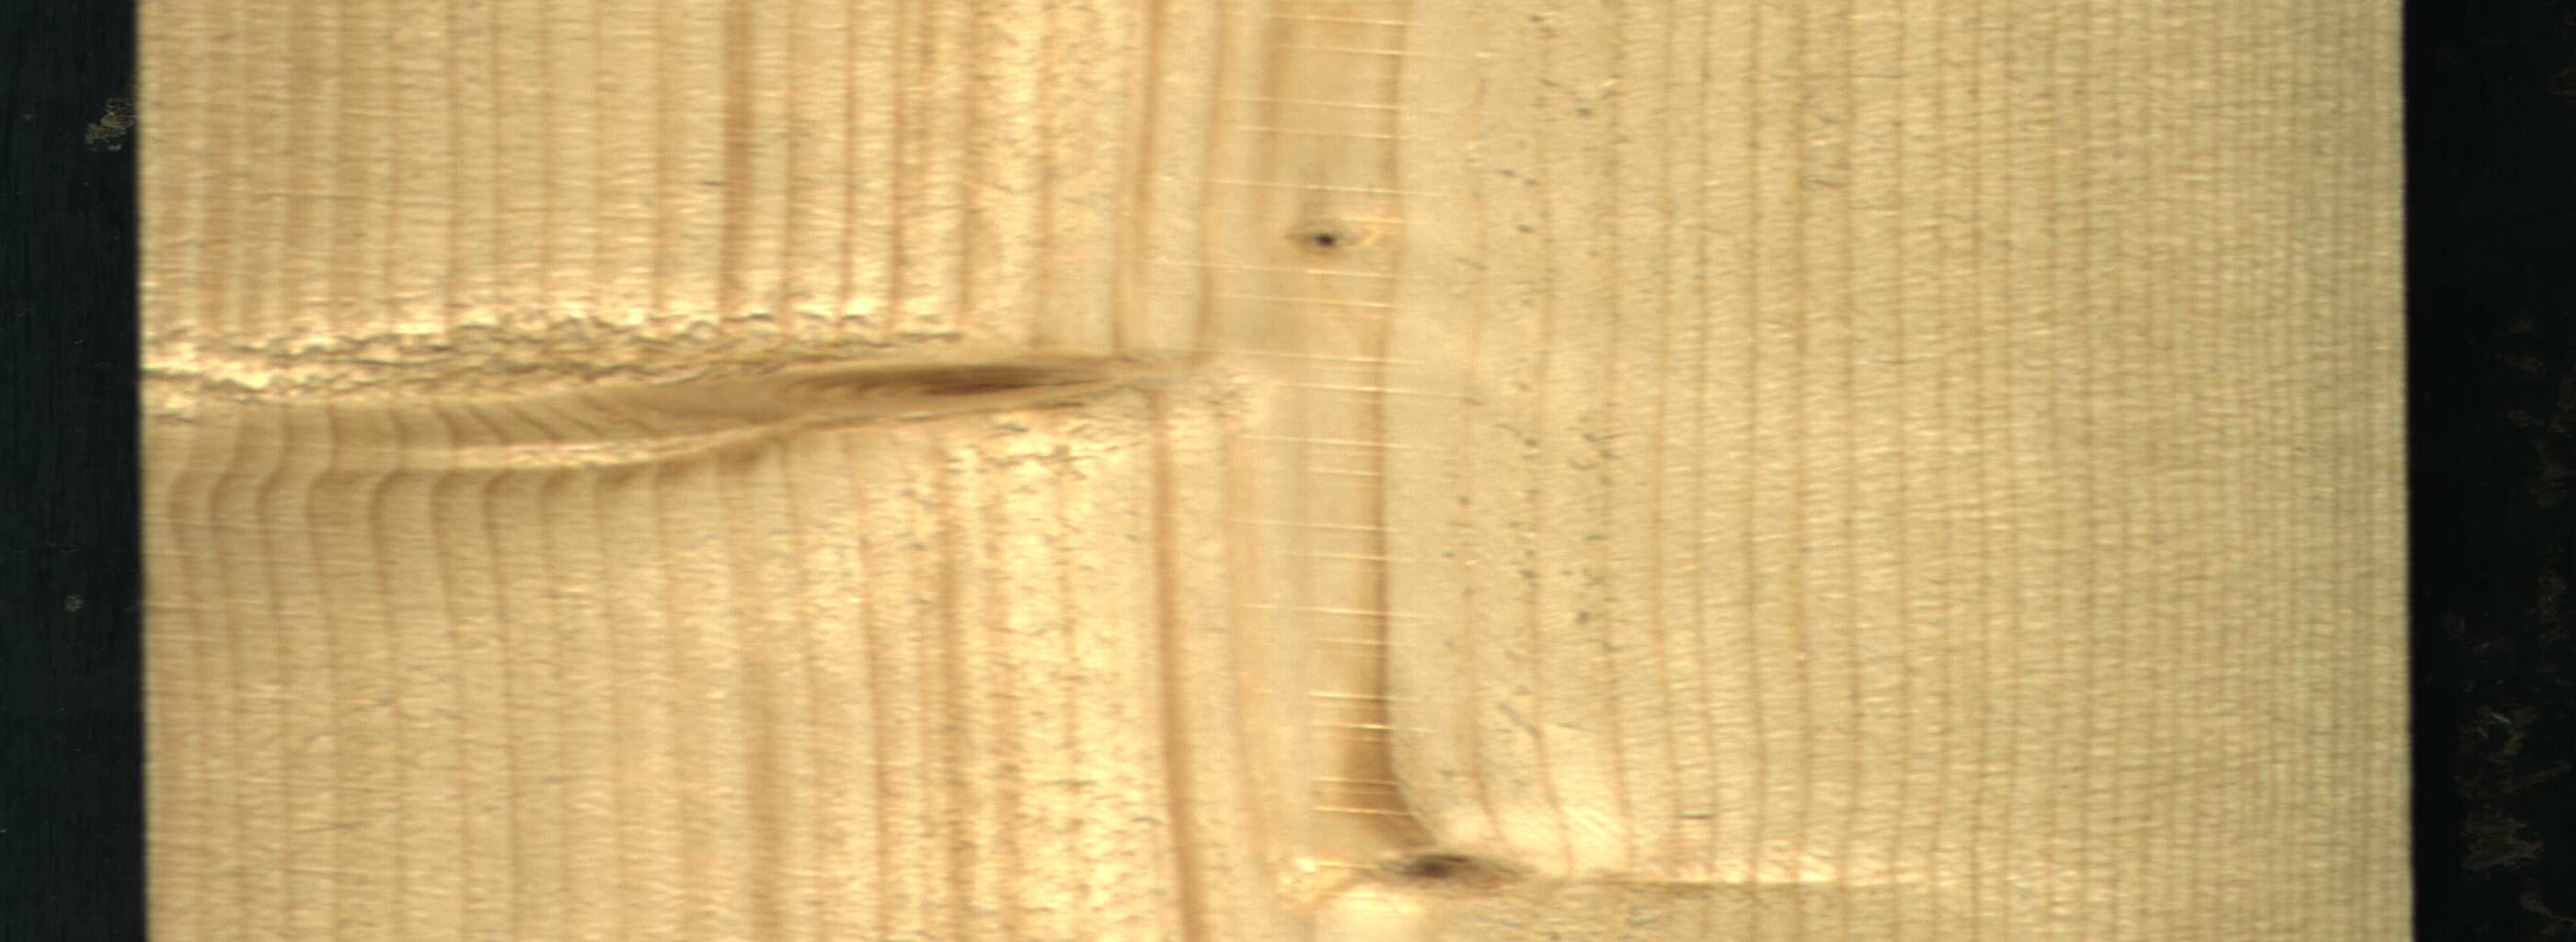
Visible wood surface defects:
Dead_Knot
Dead_Knot
Dead_Knot
Dead_Knot
Live_Knot
Live_Knot
Live_Knot